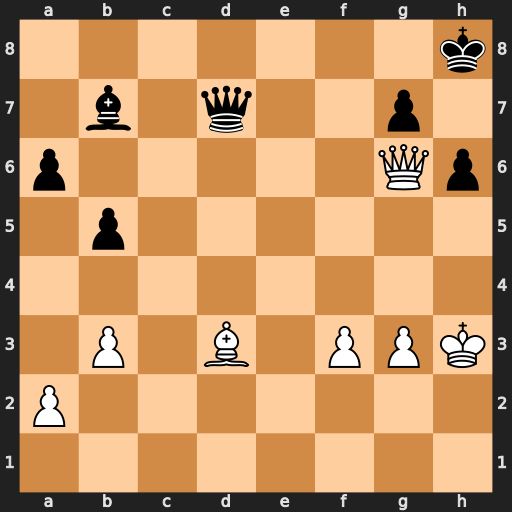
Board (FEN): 7k/1b1q2p1/p5Qp/1p6/8/1P1B1PPK/P7/8
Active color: w
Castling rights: -
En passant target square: -
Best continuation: Bf5 Qxf5+ Qxf5